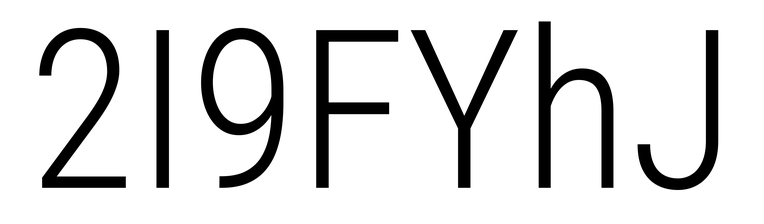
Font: Roboto_Condensed_Light